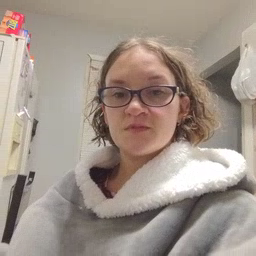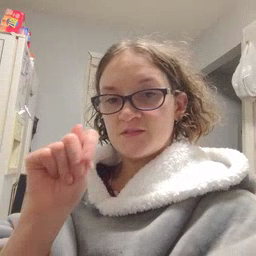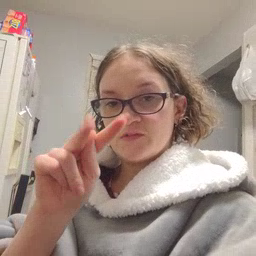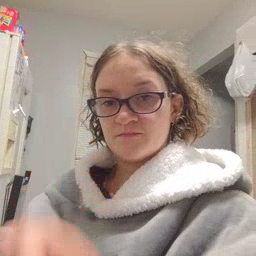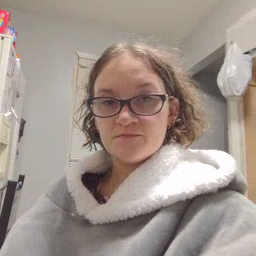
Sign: TV